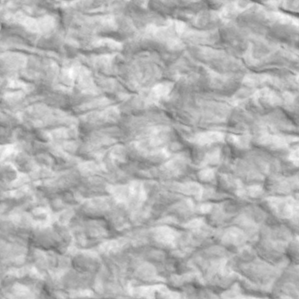
Label: non_frost